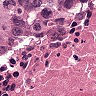
Metastatic tissue present: yes